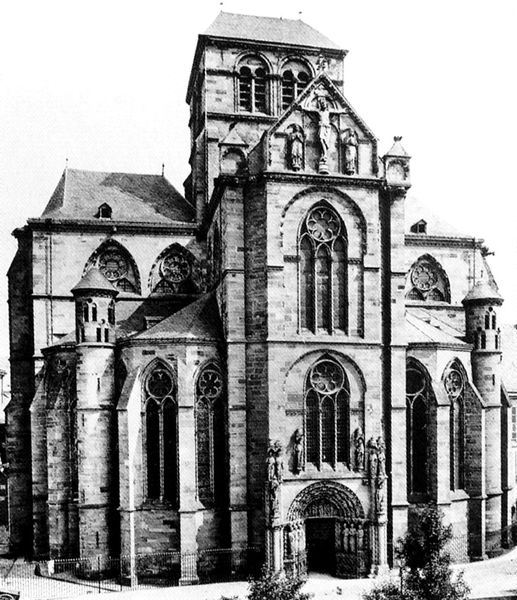
Titel: Liebfrauenkirche in Trier
Standort: Trier, Liebfrauenkirche (EU - D - RP)
Schlagwörter: himmel, weiß, bäume, fenster, grau, schwarz, straße, dach, gebäude, strauch, kirche, gotik, rund, turm, bogen, fassade, figuren, rundbogen, foto, eingang, kreuz, türmchen, türme, rundfenster, schwarzweiss, portal, kirchenschiff, dreischiffig, gotisch, querhaus, rosette, spitzbogen, christus, jesus, kreuzigung, walmdach, rosetten, bauwerk, rundtürme, pyramidendach, säülen, strebepfeiler, klobig, klotzig